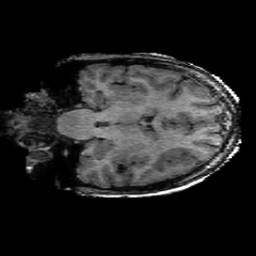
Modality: T1w
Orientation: coronal
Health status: ill
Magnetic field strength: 3 T